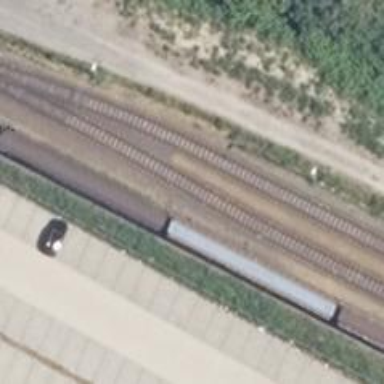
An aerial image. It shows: Railway yard in service.